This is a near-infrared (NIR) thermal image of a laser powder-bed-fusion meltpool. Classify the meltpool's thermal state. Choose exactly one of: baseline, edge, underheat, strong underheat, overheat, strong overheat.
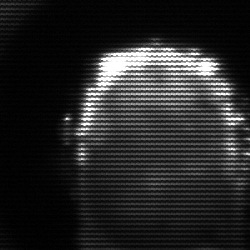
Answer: baseline